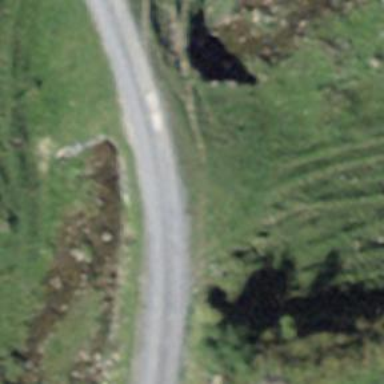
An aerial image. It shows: Track road with grade2 bridge.